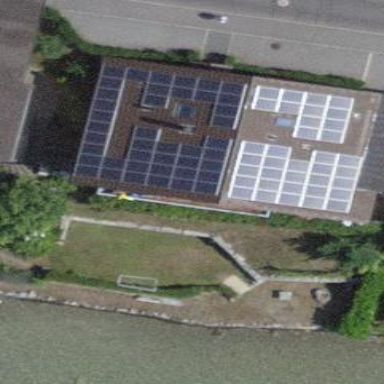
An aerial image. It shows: Solar power generator using photovoltaic panels.